Question: I'm working on small CoreData program with one UITableView with embedded Navigation controller and UIViewController, where to add the CoreData.

The problem is that I can't figure out how to reload the data in the table after press the save button.
I have tried to use popToRootViewControllerAnimated(true) in the @IBAction func buttonSavePressed(sender: UIBarButtonItem), but this just send me to the TableView without reloading the data.
'''
@IBAction func buttonSavePressed(sender: UIBarButtonItem) {
self.navigationController?.popToRootViewControllerAnimated(true)
'''
}
I have also tried self.navigationController?.showViewController(contractsView, sender: storyboard) but this create another view in the stack, not the original, if I can explained like this.
'''
@IBAction func buttonSavePressed(sender: UIBarButtonItem) {
let contractsView = self.storyboard?.instantiateViewControllerWithIdentifier("ContractsTableViewControllerStoryboardID") as ContractsTableViewController
self.navigationController?.showViewController(contractsView, sender: storyboard)
'''
}
I am new with the programming, which means that I can not aways ask the right questions. So I am posting the code, which is in working stage without comments - sorry
// ContractsTableViewController.swift
import UIKit
import CoreData
class ContractsTableViewController: UITableViewController {
'''
//, UITableViewDelegate, UITableViewDataSource
var totalContracts = 0
@IBOutlet var tableContracts: UITableView!
override func viewDidLoad() {
super.viewDidLoad()
var appDel = (UIApplication.sharedApplication().delegate as AppDelegate)
var context = appDel.managedObjectContext!
var request = NSFetchRequest(entityName: "Contract")
request.returnsObjectsAsFaults = false
totalContracts = context.countForFetchRequest(request, error: nil)
println(totalContracts)
}
override func didReceiveMemoryWarning() {
super.didReceiveMemoryWarning()
}
override func numberOfSectionsInTableView(tableView: UITableView) -> Int {
return 1
}
override func tableView(tableView: UITableView, numberOfRowsInSection section: Int) -> Int {
return totalContracts
}
override func tableView(tableView: UITableView, cellForRowAtIndexPath indexPath: NSIndexPath) -> UITableViewCell {
let cell: UITableViewCell = UITableViewCell(style: UITableViewCellStyle.Subtitle, reuseIdentifier: "Default")
var appDel = (UIApplication.sharedApplication().delegate as AppDelegate)
var context = appDel.managedObjectContext!
var request = NSFetchRequest(entityName: "Contract")
request.returnsObjectsAsFaults = false
var results: NSArray = context.executeFetchRequest(request, error: nil)!
var thisContract = results[indexPath.row] as Contract
cell.detailTextLabel!.text = "From" + " " + thisContract.stratdate + " " + "to" + " " + thisContract.enddate
cell.textLabel!.text = thisContract.workingdays + " " + "days" + " " + "as" + " " + thisContract.position + " " + "on" + " " + thisContract.ship
return cell
}
override func tableView(tableView: UITableView, canEditRowAtIndexPath indexPath: NSIndexPath) -> Bool {
return true
}
override func tableView(tableView: UITableView, commitEditingStyle editingStyle: UITableViewCellEditingStyle, forRowAtIndexPath indexPath: NSIndexPath) {
let cell: UITableViewCell = UITableViewCell(style: UITableViewCellStyle.Subtitle, reuseIdentifier: "Default")
var appDel = (UIApplication.sharedApplication().delegate as AppDelegate)
var context = appDel.managedObjectContext!
var request = NSFetchRequest(entityName: "Contract")
request.returnsObjectsAsFaults = false
var results: NSArray = context.executeFetchRequest(request, error: nil)!
context.deleteObject(results[indexPath.row] as NSManagedObject)
context.save(nil)
totalContracts = totalContracts - 1
tableContracts.reloadData()
}
'''
}
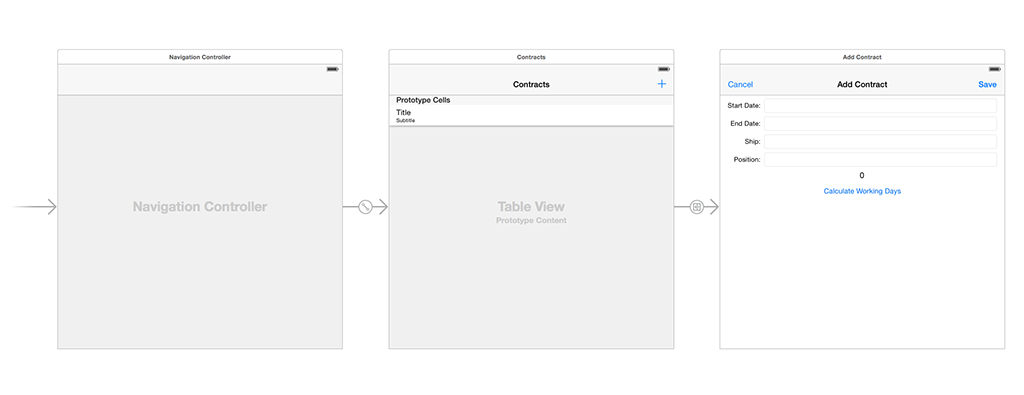
Answer: When your tableView controller loads back 'viewDidAppear' function will called. so you can reload tableView into that function like this:
'''
override func viewDidAppear(animated: Bool) {
tableView.reloadData()
}
'''
You can navigate to RootView this way:
'''
self.navigationController?.popToRootViewControllerAnimated(true)
'''
This is working fine.
<URL> is your working project.